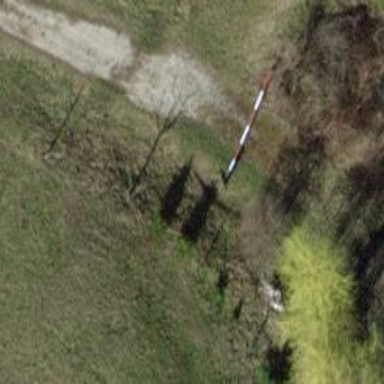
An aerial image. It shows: Lift gate barrier.